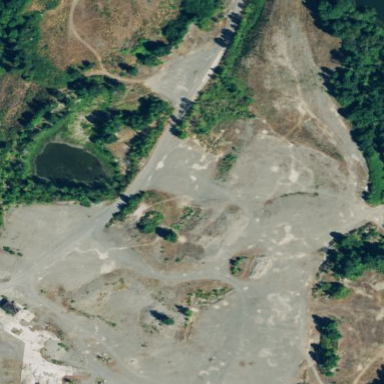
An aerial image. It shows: Quarry area.